Interaction volume radius: 10 \u00c5
Interaction volume height: 20 \u00c5
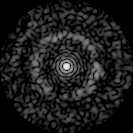
Disorder parameter: 0.8393